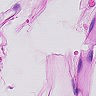
Metastatic tissue present: no